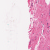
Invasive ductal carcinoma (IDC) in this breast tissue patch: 0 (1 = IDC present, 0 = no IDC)